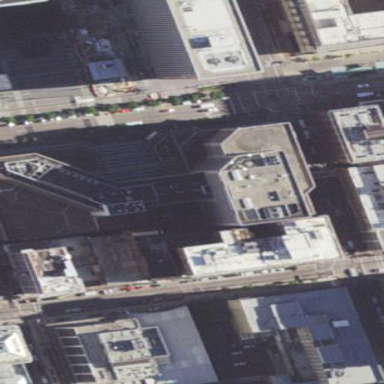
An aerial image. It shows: Hotel building.